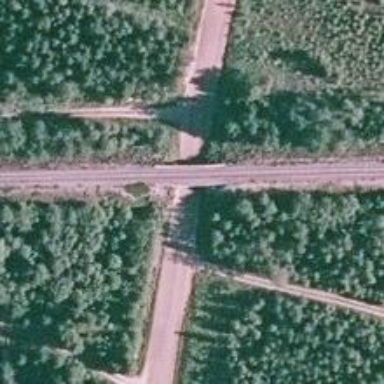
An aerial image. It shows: Bridge carrying continuous railway rails.